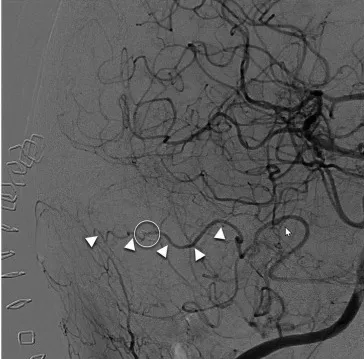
Case presentation. (C) Oblique projection of the postoperative DSA after right vertebral artery injection showing the intact en-passant AICA (arrowheads) and the AVM clip on the previous AVM feeder (circle).
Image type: radiology (ct)